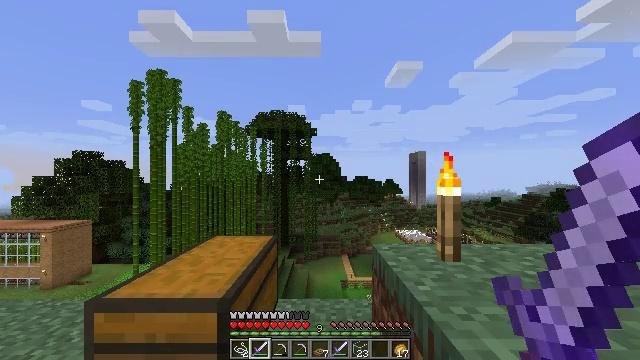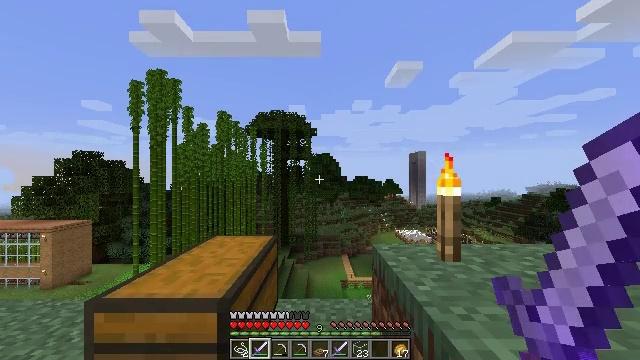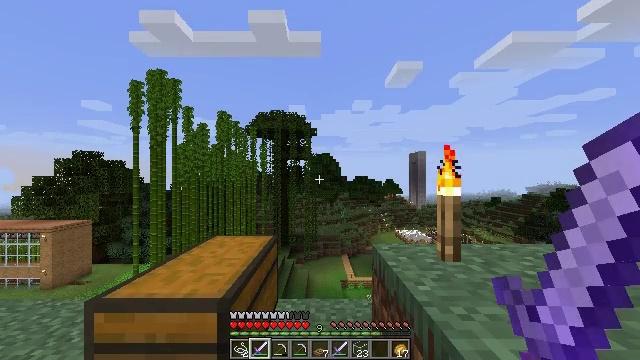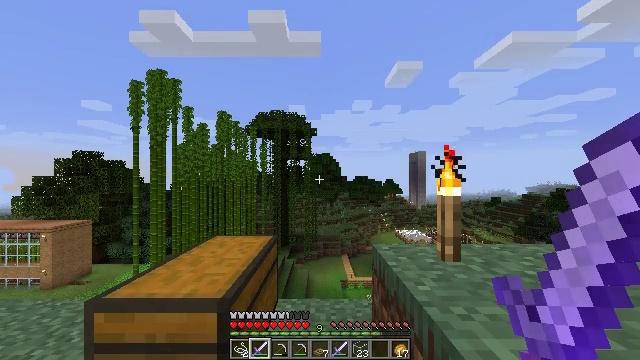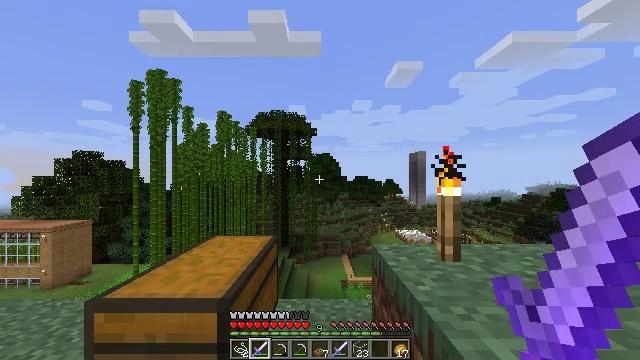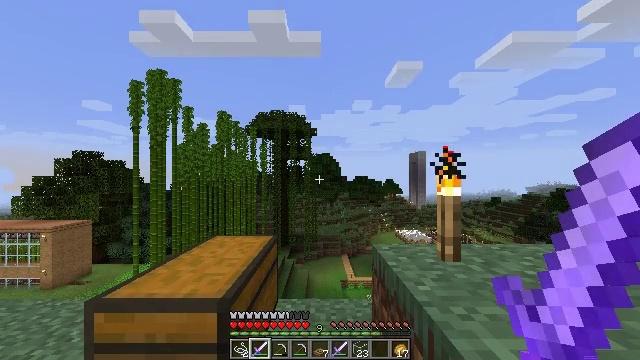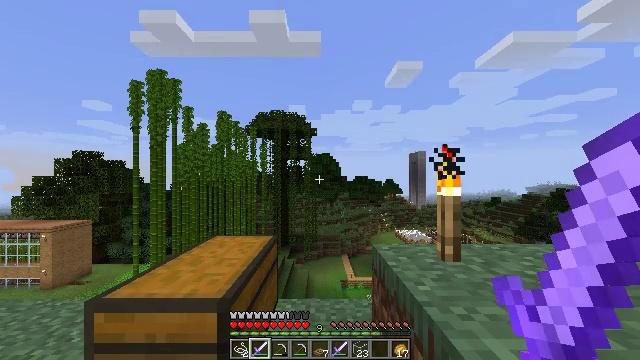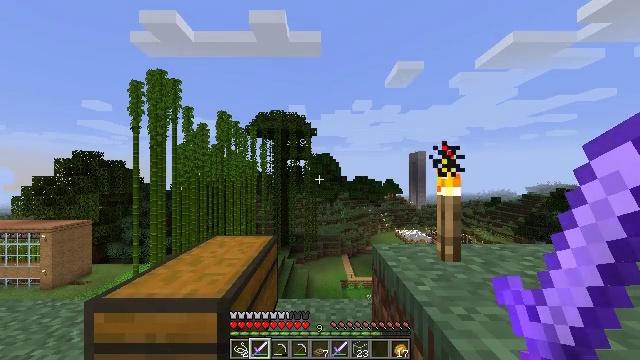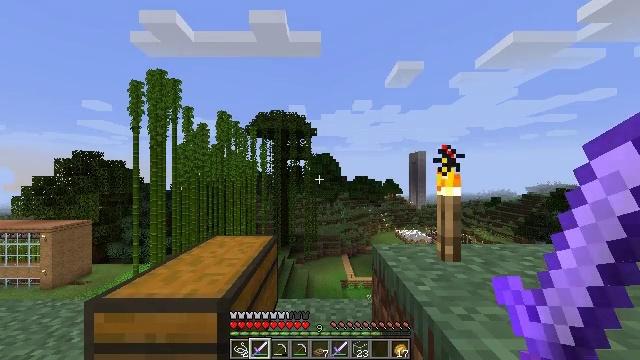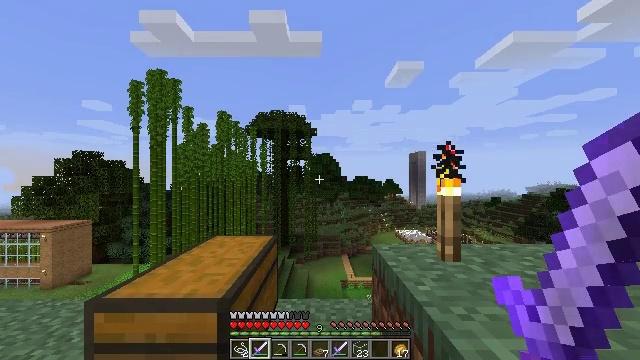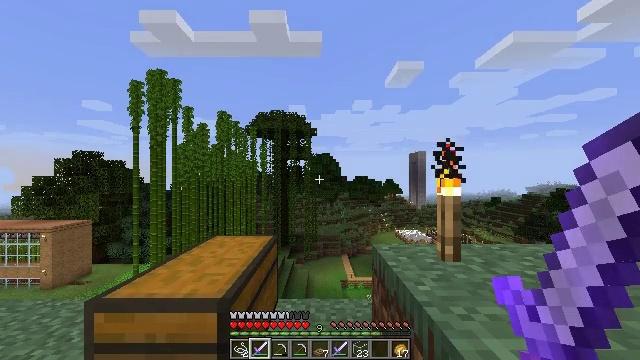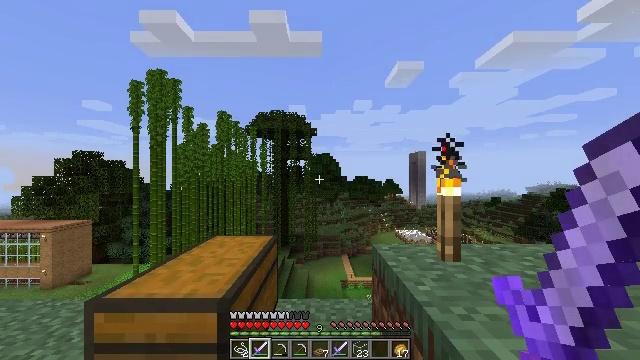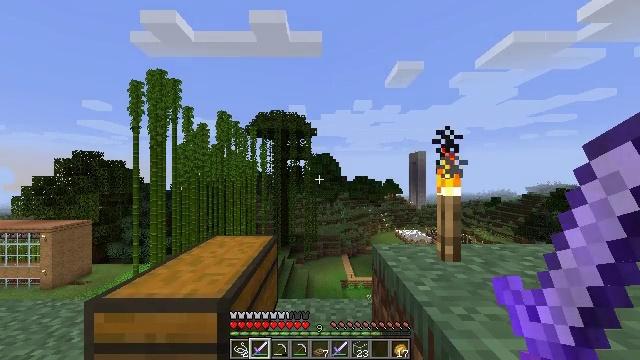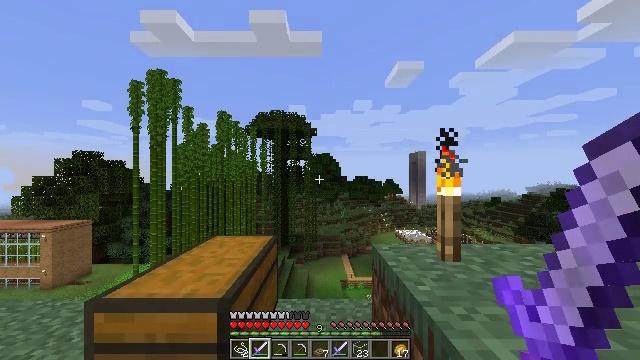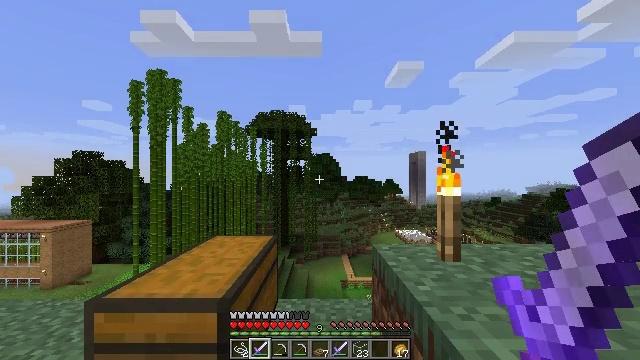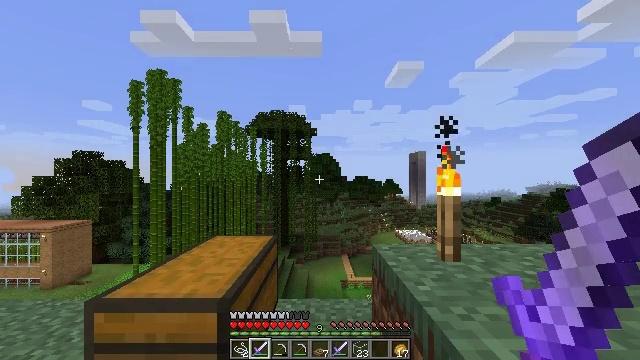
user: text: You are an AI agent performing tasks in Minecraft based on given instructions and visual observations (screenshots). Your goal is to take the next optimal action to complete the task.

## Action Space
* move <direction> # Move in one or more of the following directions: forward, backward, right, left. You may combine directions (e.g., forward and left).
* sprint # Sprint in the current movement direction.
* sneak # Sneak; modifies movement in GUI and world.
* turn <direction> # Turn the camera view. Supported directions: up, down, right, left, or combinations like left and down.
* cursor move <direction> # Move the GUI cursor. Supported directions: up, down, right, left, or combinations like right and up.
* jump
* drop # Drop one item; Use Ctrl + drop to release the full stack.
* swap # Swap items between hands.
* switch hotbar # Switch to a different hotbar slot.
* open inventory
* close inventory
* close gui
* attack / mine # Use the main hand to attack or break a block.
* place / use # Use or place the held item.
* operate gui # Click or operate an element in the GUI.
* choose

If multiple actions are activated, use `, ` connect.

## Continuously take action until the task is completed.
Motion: motion action
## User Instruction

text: Combat the zombie.
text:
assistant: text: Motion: no_op
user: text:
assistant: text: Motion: no_op
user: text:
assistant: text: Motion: no_op
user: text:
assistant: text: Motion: no_op
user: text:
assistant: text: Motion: no_op
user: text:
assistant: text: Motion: no_op
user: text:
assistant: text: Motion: no_op
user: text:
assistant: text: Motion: no_op
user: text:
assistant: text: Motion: no_op
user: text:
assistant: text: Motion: no_op
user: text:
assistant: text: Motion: no_op
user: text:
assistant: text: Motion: no_op
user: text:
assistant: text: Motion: no_op
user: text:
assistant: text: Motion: no_op
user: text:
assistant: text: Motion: no_op
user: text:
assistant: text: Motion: no_op
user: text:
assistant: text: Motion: no_op
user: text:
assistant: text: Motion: no_op
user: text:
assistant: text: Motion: no_op
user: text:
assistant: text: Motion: no_op
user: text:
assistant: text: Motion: no_op
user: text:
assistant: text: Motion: no_op
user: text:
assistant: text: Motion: no_op
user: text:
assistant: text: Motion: no_op
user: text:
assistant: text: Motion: open inventory
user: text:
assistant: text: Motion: open inventory
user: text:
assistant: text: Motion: open inventory
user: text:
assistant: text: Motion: open inventory
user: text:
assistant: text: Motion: cursor move right
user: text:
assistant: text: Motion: cursor move right